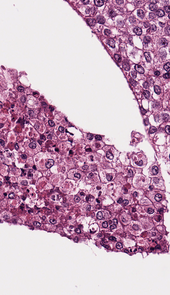
Tumor epithelial tissue: yes
Tumor-associated stroma tissue: no
Normal tissue: no